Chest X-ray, PA view. Patient: 55 years old, sex M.
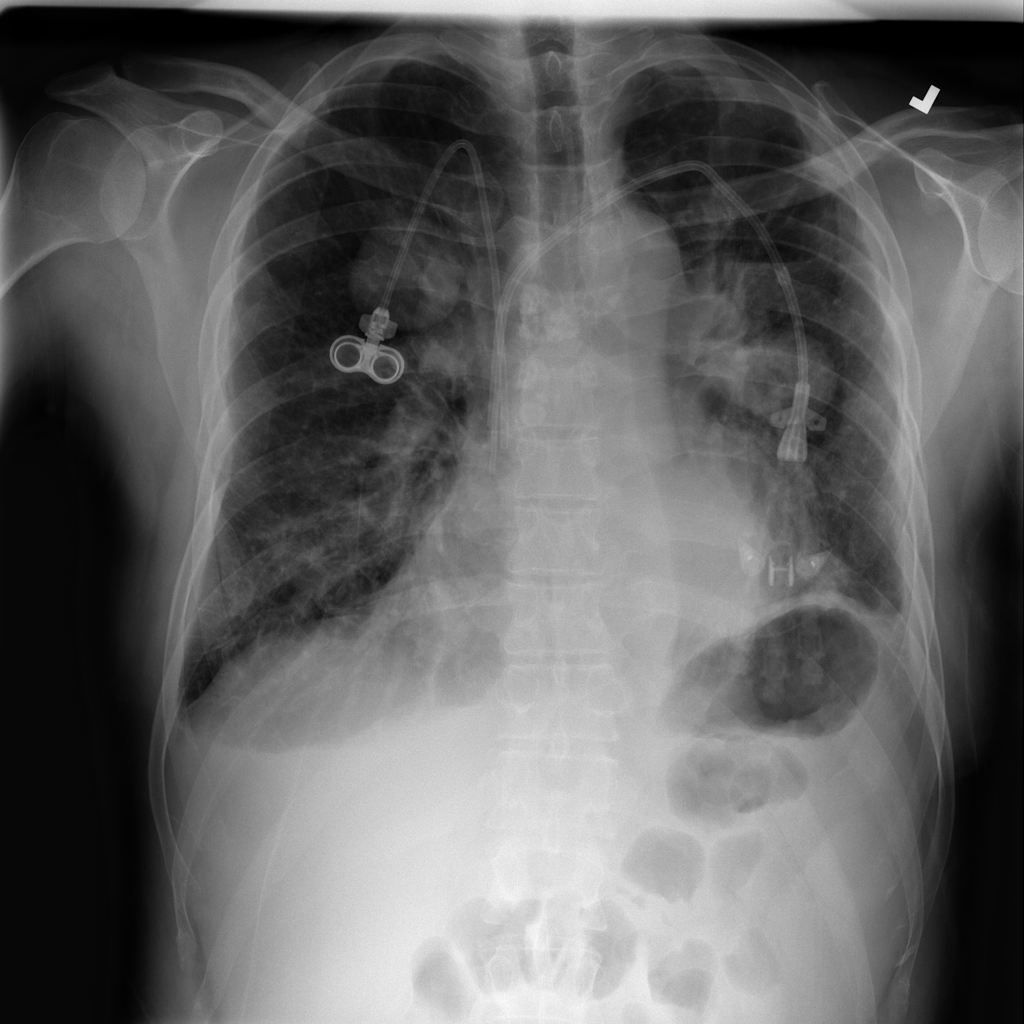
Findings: Effusion, Mass, Pneumonia